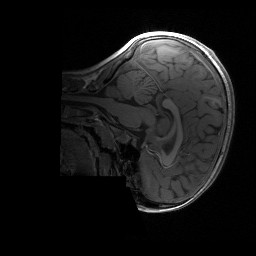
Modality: T1w
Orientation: sagittal
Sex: female
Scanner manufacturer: siemens
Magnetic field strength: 3 T
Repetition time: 1.9 s
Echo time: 0.00243 s